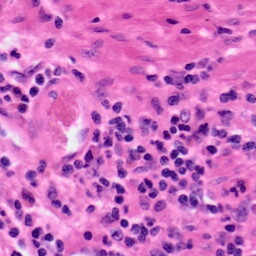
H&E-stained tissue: Colon